Question: I am not a programmer in real life, I just learn it for fun and to pass my free time. So I am kinda away from programmers' environment and always have problems with terminology, so please forgive my ignorance if my question was too easy.
Can someone tell me if I am right or wrong here:

1. Context
2. ???
3. Entity
Am I right? and what's number 2 called?
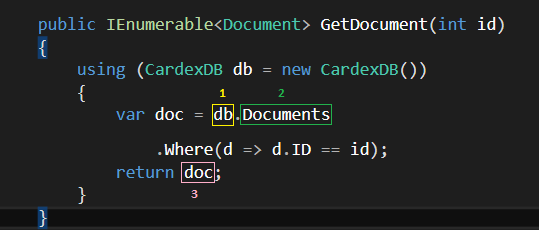
Answer: 1. Context
2. Entity Collection
3. Query result / collection